Question: I followed <URL> in order to increase the amount of memory that is allocated to the JVM on a system-wide basis. It seems to work as advertised as far as getting the setting to the Java process.
However, the Java process that I want to increase the memory allocation for is actually being spawned by an opaque third-party process that specifies memory options when it creates the Java process (and which provides no configuration of the options that it passes, hence the need for the system-wide setting).
So what happens is that settings get passed to the Java process. Or at least, that's what appears to happen when I use the <URL> to view the JVM arguments. I get something like:

Is there some precedence order that dictates which setting is used when the same option is specified multiple times (and that guarantees that the same setting will be selected)?
Or is there some other way to check to see which settings are actually being applied?
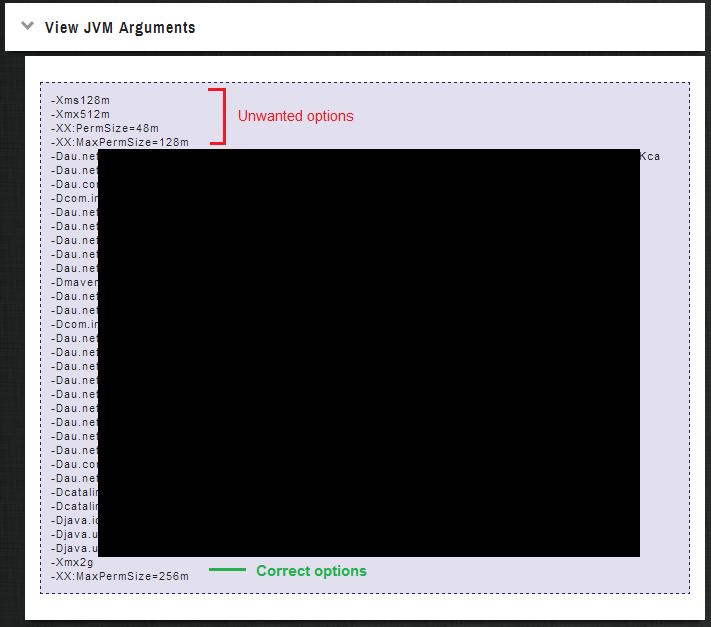
Answer: to check you can do this
'''
-Xms128m
-Xmx256m
-Xmx2g
'''
and then
'''
// allocate 256m
byte[] array = new byte[ 256 * 1024 * 1024 ];
System.out.println(runtime.totalMemory());
'''
if its first option that gets picked up it will OOM, otherwise it will proceed and it will show you total memory as > 256m